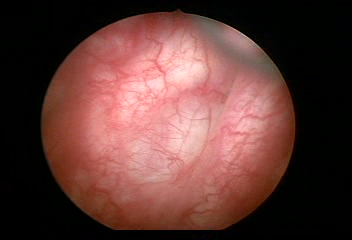
Modality: WLC
Class: Normal mucosa
Bladder cancer association: No